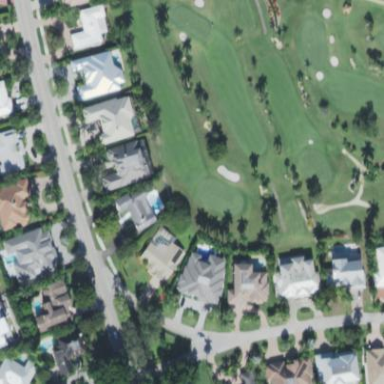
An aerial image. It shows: Golf fairway surrounded by grass.